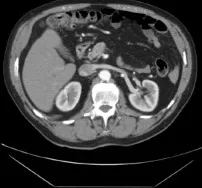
Computed tomography angiography slices with contrast showing patent aorta above renal vessels.
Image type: radiology (ct)